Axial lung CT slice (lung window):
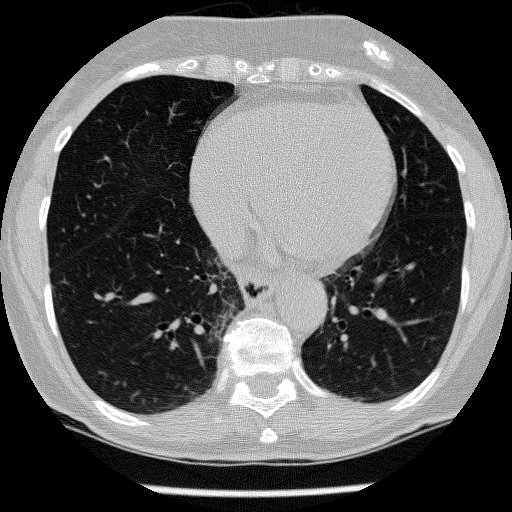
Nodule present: no